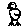
Label: bird